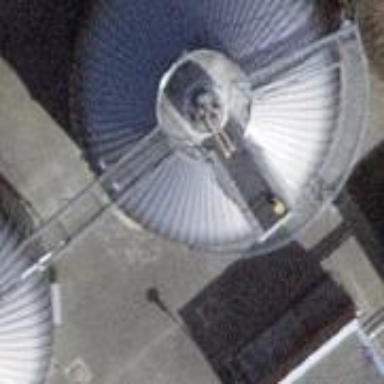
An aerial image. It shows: Industrial building with silo.